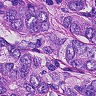
Metastatic tissue present: yes